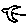
Label: bird